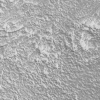
Atmospheric dust classification: not_dusty